Question: Thanks a lot for your help. I really need to make it clear :(

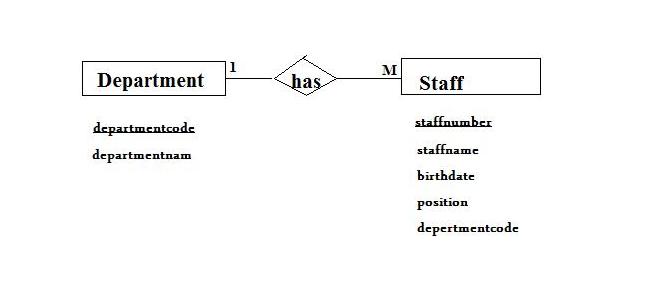
Answer: Yes, this is an <URL>, using Chen's notation.
The inclusion of field names muddies this a bit - an ERD shouldn't really express this information AFAIK.